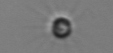
Label: Calciopappus